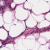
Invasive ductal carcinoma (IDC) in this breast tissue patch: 0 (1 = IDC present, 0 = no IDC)